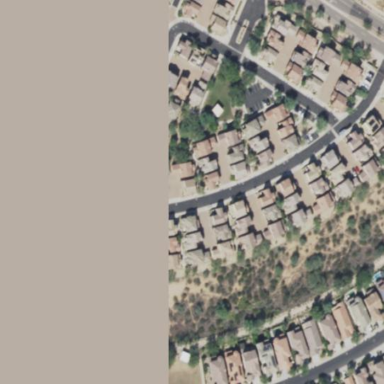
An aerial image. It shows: Single-family residential area.